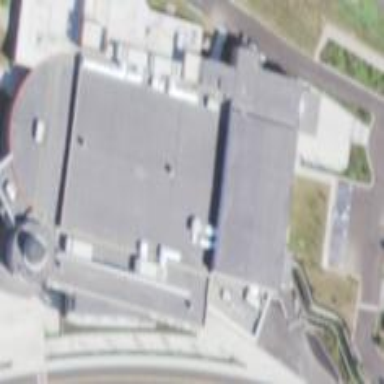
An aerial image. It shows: Sports centre building.